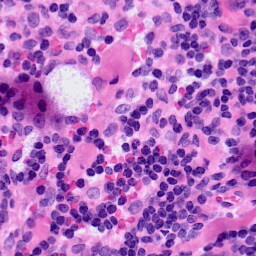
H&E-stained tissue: LymphNode